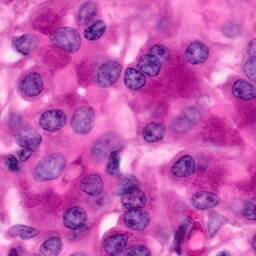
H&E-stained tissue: Pancreatic